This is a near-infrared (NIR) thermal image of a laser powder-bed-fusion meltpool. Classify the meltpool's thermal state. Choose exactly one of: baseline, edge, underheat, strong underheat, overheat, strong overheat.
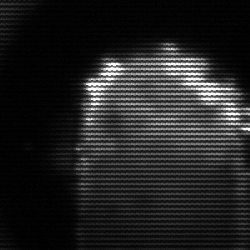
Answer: baseline